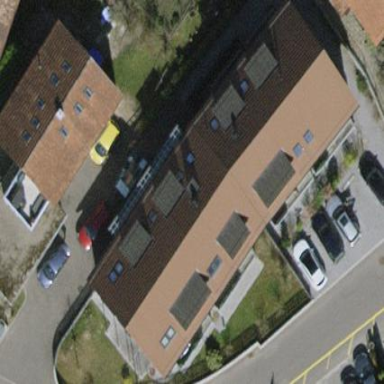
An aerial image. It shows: Building with tile roof.